Aerial crown-view tile of a tropical tree (Barro Colorado Island, Panama), acquired 20250915:
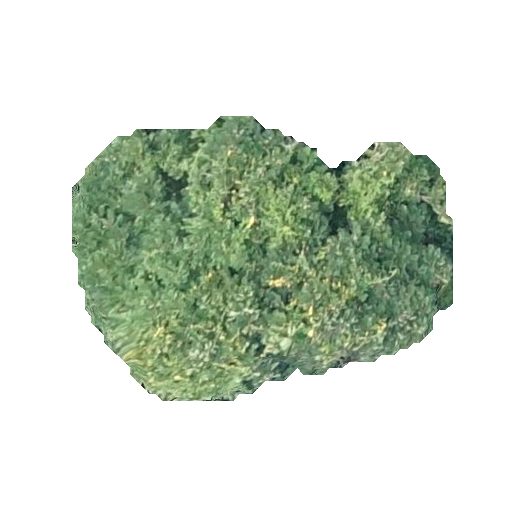
Species: Jacaranda copaia
GBIF accepted scientific name: Jacaranda copaia
Crown area: 120.321 m²